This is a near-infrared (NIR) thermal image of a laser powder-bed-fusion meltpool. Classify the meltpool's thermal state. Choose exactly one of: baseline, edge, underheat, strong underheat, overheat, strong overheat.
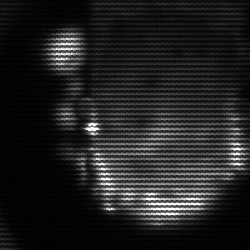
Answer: baseline